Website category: university
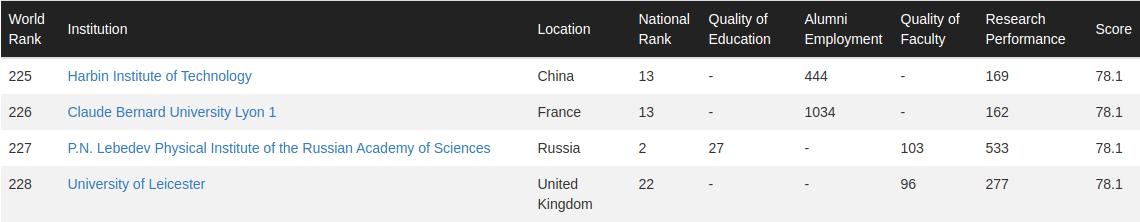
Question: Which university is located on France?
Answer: Claude Bernard University Lyon 1

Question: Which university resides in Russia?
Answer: P.N. Lebedev Physical Institute of the Russian Academy of Sciences

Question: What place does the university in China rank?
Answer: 225

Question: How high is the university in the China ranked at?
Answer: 225

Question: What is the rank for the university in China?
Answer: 225

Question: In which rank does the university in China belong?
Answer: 225

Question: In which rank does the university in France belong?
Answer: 226

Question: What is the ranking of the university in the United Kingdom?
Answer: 228

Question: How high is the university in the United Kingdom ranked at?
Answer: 228

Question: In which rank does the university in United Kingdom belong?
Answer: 228

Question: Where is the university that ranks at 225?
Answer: China

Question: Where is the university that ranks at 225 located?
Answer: China

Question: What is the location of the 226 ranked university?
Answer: France

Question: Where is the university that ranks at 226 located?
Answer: France

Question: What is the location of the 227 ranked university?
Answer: Russia

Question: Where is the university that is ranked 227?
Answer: Russia

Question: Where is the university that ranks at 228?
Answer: United Kingdom

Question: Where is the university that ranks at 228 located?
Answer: United Kingdom